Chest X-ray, AP view. Patient: 22 years old, sex F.
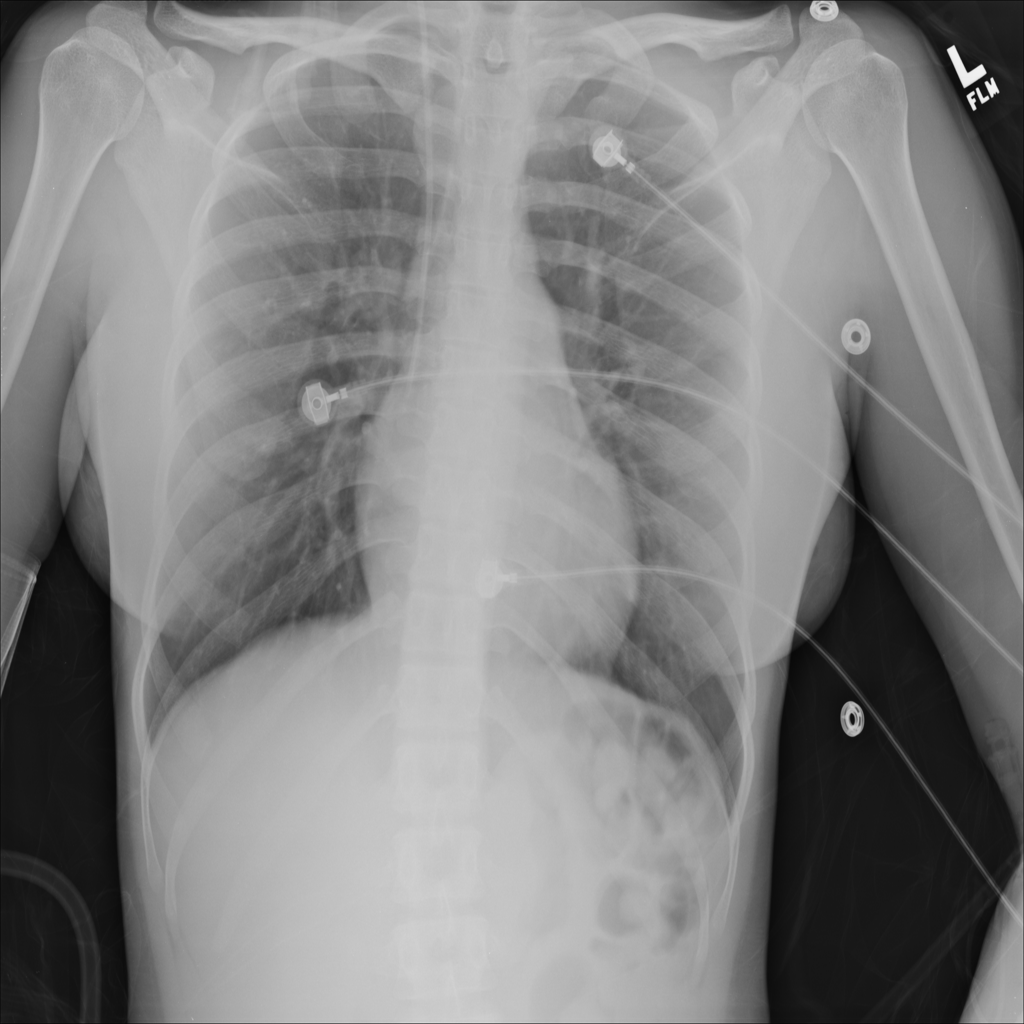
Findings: No Finding